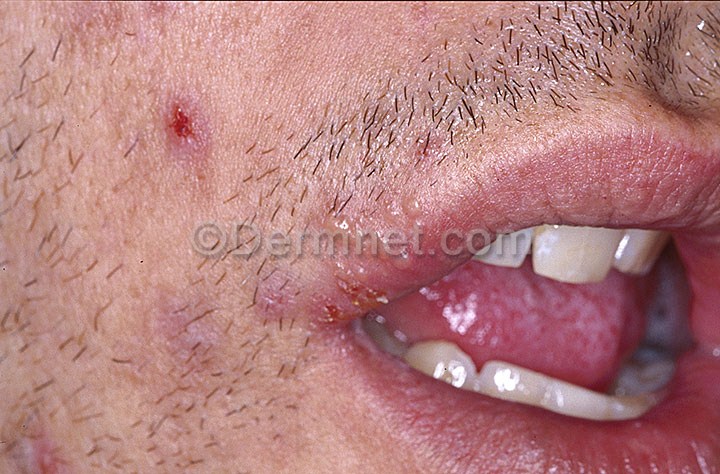
Disease: Warts Molluscum and other Viral Infections